Interaction volume radius: 5 \u00c5
Interaction volume height: 30 \u00c5
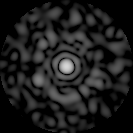
Disorder parameter: 0.8349